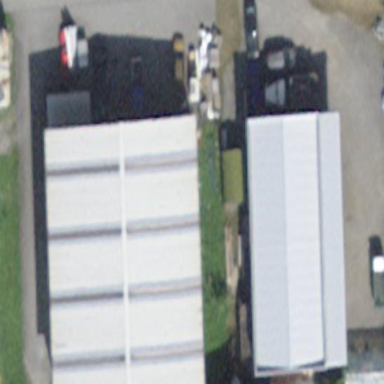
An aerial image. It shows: Warehouse building.